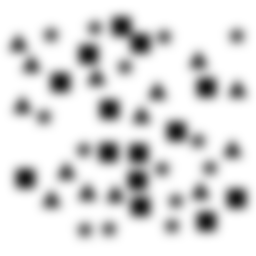
Squares: 14
Triangles: 14
Stars: 14
Total shapes: 42